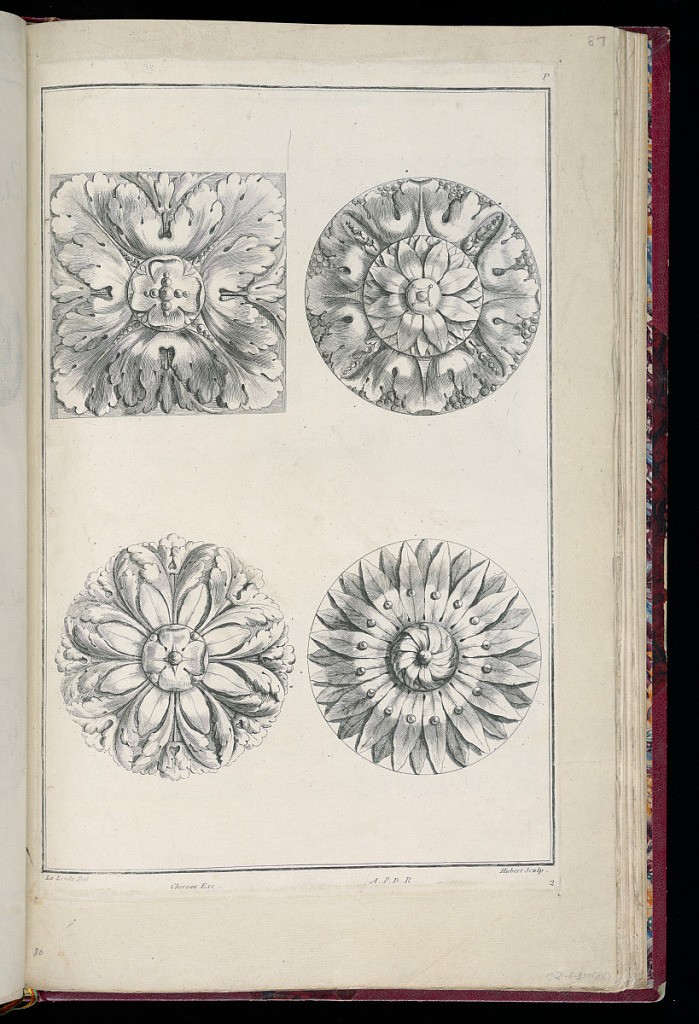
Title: Rosette Designs
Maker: Richard de Lalonde, French, active 1780–96
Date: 1785-1788
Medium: Etching on off-white laid paper
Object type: Print
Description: Four rosette designs. The rosette at upper left is in a squared form; all others are round. The plate is signed and numbered.